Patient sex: M
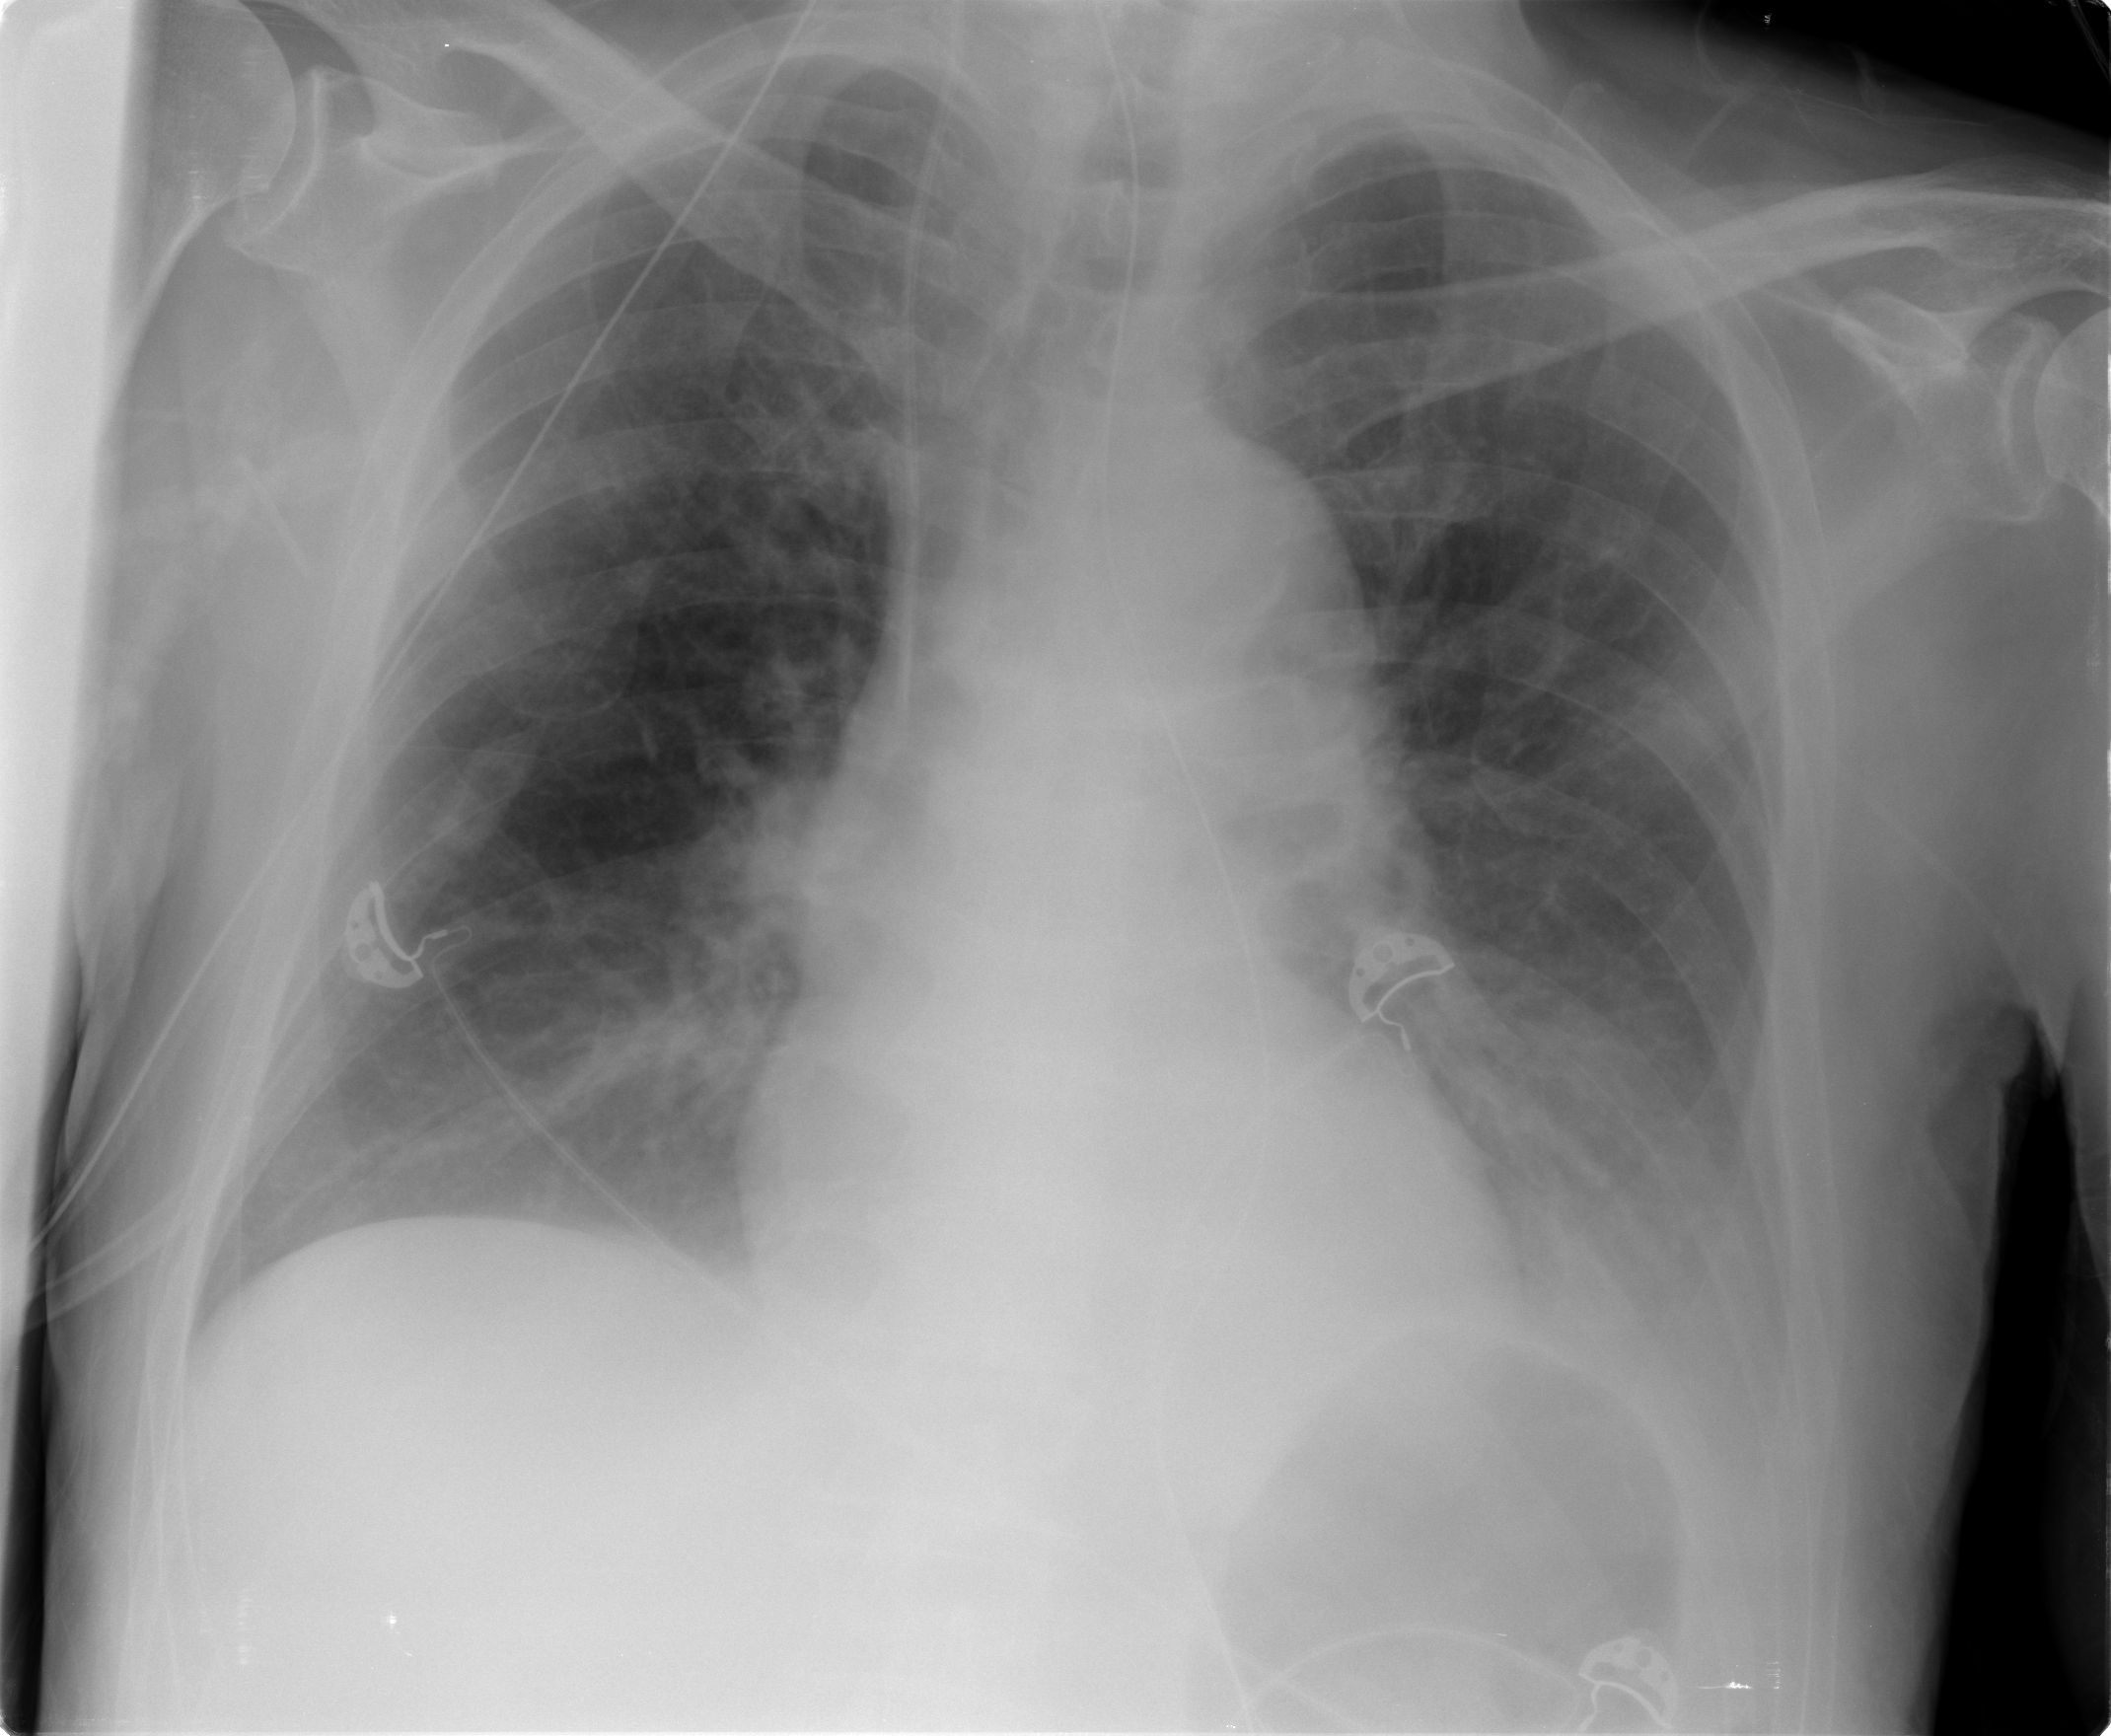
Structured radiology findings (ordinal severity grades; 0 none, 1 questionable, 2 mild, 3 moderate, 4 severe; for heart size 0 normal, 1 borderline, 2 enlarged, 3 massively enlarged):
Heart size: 0
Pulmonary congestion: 0
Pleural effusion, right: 0
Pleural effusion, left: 2
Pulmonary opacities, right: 0
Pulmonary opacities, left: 0
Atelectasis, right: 0
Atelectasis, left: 2